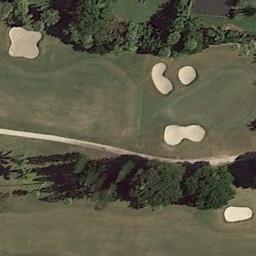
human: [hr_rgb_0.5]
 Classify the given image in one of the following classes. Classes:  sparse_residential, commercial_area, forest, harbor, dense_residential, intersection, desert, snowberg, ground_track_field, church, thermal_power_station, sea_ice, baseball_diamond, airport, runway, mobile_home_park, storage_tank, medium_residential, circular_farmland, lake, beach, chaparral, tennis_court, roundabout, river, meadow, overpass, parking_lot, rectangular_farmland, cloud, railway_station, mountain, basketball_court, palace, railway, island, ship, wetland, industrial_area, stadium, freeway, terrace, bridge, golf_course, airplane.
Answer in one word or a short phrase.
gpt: golf_course